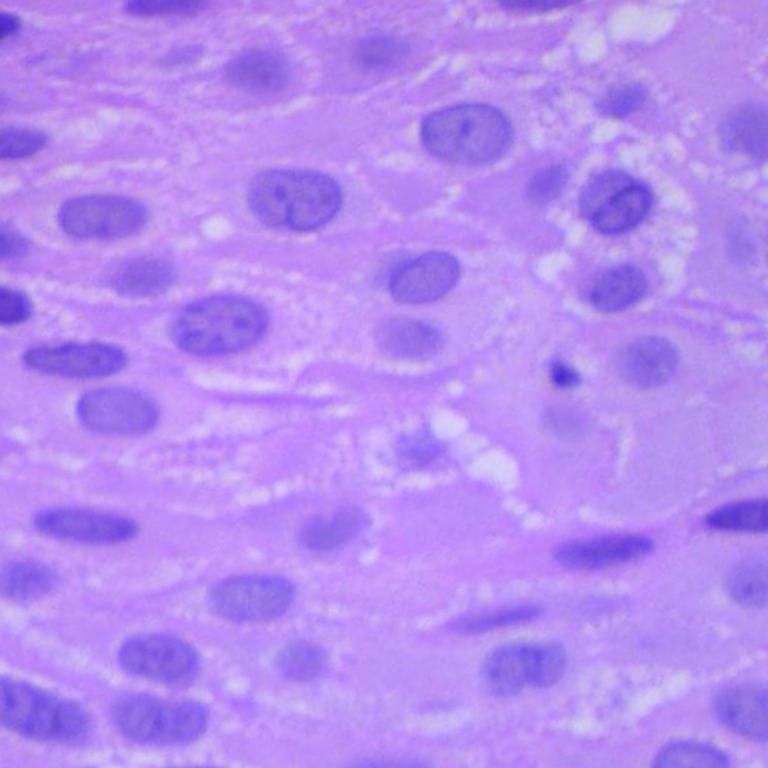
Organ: lung
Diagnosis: squamous carcinomas